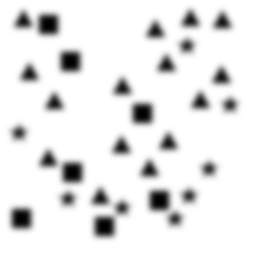
Squares: 7
Triangles: 15
Stars: 8
Total shapes: 30